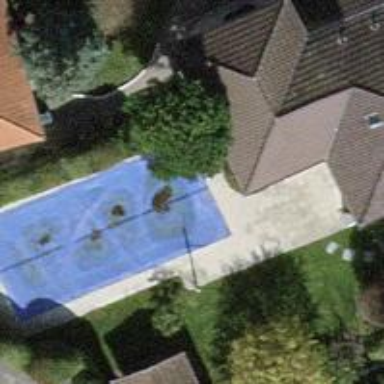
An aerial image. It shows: Swimming pool located in leisure land.